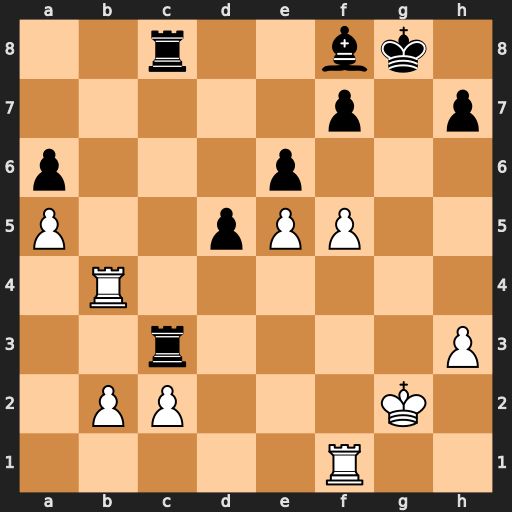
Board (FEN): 2r2bk1/5p1p/p3p3/P2pPP2/1R6/2r4P/1PP3K1/5R2
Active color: w
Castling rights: -
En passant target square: -
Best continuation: Rg4+ Kh8 bxc3